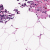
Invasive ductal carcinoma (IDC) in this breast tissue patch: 0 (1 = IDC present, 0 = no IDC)